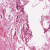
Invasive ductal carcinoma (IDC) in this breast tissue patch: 0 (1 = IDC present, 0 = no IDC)